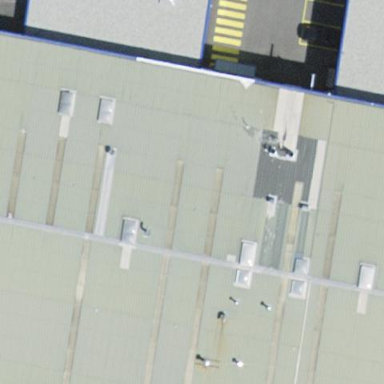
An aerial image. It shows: Industrial building.